Question: This is my original list of dictionaries.
'''
[{"CountryCode":"ABW", "Language":"Dutch", "IsOfficial":"T", "Percentage":5.3},
{"CountryCode":"ABW", "Language":"English", "IsOfficial":"F", "Percentage":9.5},
{"CountryCode":"ABW", "Language":"Papiamento", "IsOfficial":"F", "Percentage":76.7},
{"CountryCode":"ABW", "Language":"Spanish", "IsOfficial":"F", "Percentage":7.4},
{"CountryCode":"AFG", "Language":"Balochi", "IsOfficial":"F", "Percentage":0.9},
{"CountryCode":"AFG", "Language":"Dari", "IsOfficial":"T", "Percentage":32.1},
{"CountryCode":"AFG", "Language":"Uzbek", "IsOfficial":"F", "Percentage":8.8},
{"CountryCode":"AGO", "Language":"Ambo", "IsOfficial":"F", "Percentage":2.4},
{"CountryCode":"AGO", "Language":"Chokwe", "IsOfficial":"F", "Percentage":4.2}]
'''
'''
{"ABW":{"Dutch":{"IsOfficial":"T", "Percentage":5.3},"English":{"IsOfficial":"F", "Percentage":9.5},"Papiamento":{"IsOfficial":"F", "Percentage":76.7},"Spanish": {"IsOfficial":"F", "Percentage":7.4}},
"AFG":{"Balochi":{"IsOfficial":"F", "Percentage":0.9},"Dari":{"IsOfficial":"T", "Percentage":32.1},"Uzbek":{"IsOfficial":"F", "Percentage":8.8}},
"AGO":{"Ambo":{"IsOfficial":"F", "Percentage":2.4},"Chokwe":{"IsOfficial":"F", "Percentage":4.2}}}
'''
I tried the following code but it doesn't work...
'''
language = json.load(f)
language_dict ={}
for row in language:
key1 = row.pop('CountryCode',None)
key2 = row.pop('Language', None)
language_dict[key1][key2] = row
'''

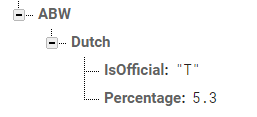
Answer: You can use a <URL> method of the 'dict' class, i.e. change the following line:
'''
language_dict[key1][key2] = row
'''
to
'''
language_dict.setdefault(key1, {})[key2] = row
'''